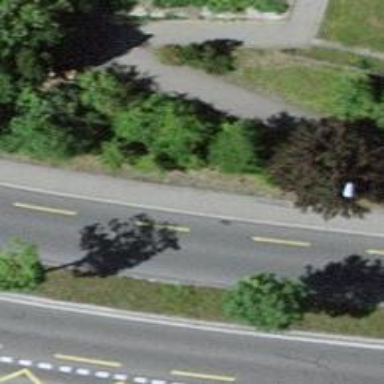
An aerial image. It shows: Bus stop equipped with public transport stop position.